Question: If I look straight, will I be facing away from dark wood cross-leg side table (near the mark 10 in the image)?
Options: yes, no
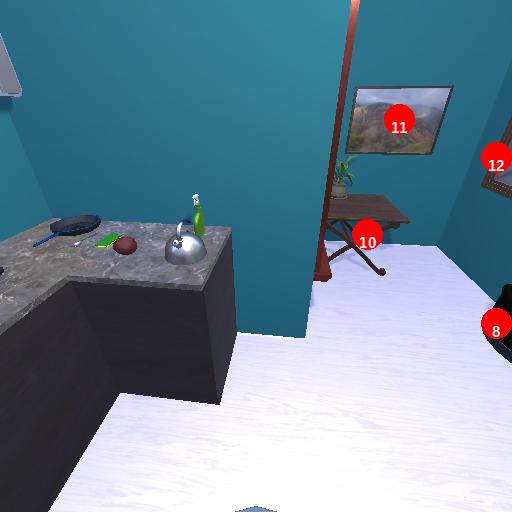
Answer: yes